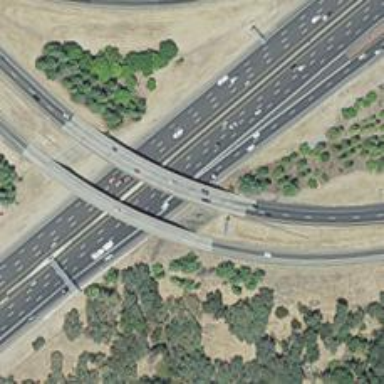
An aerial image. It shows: Motorway bridge.